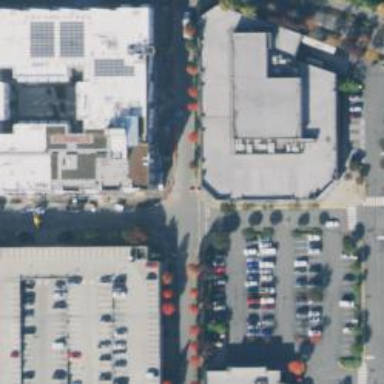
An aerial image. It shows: Retail building.